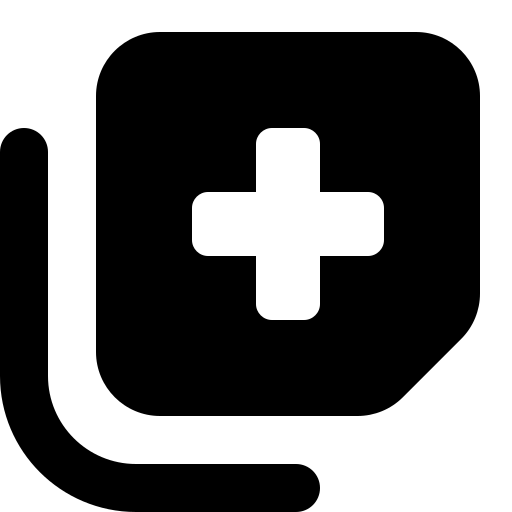
Tags: icon, FontAwesome, fa-icon, solid, notes, medical